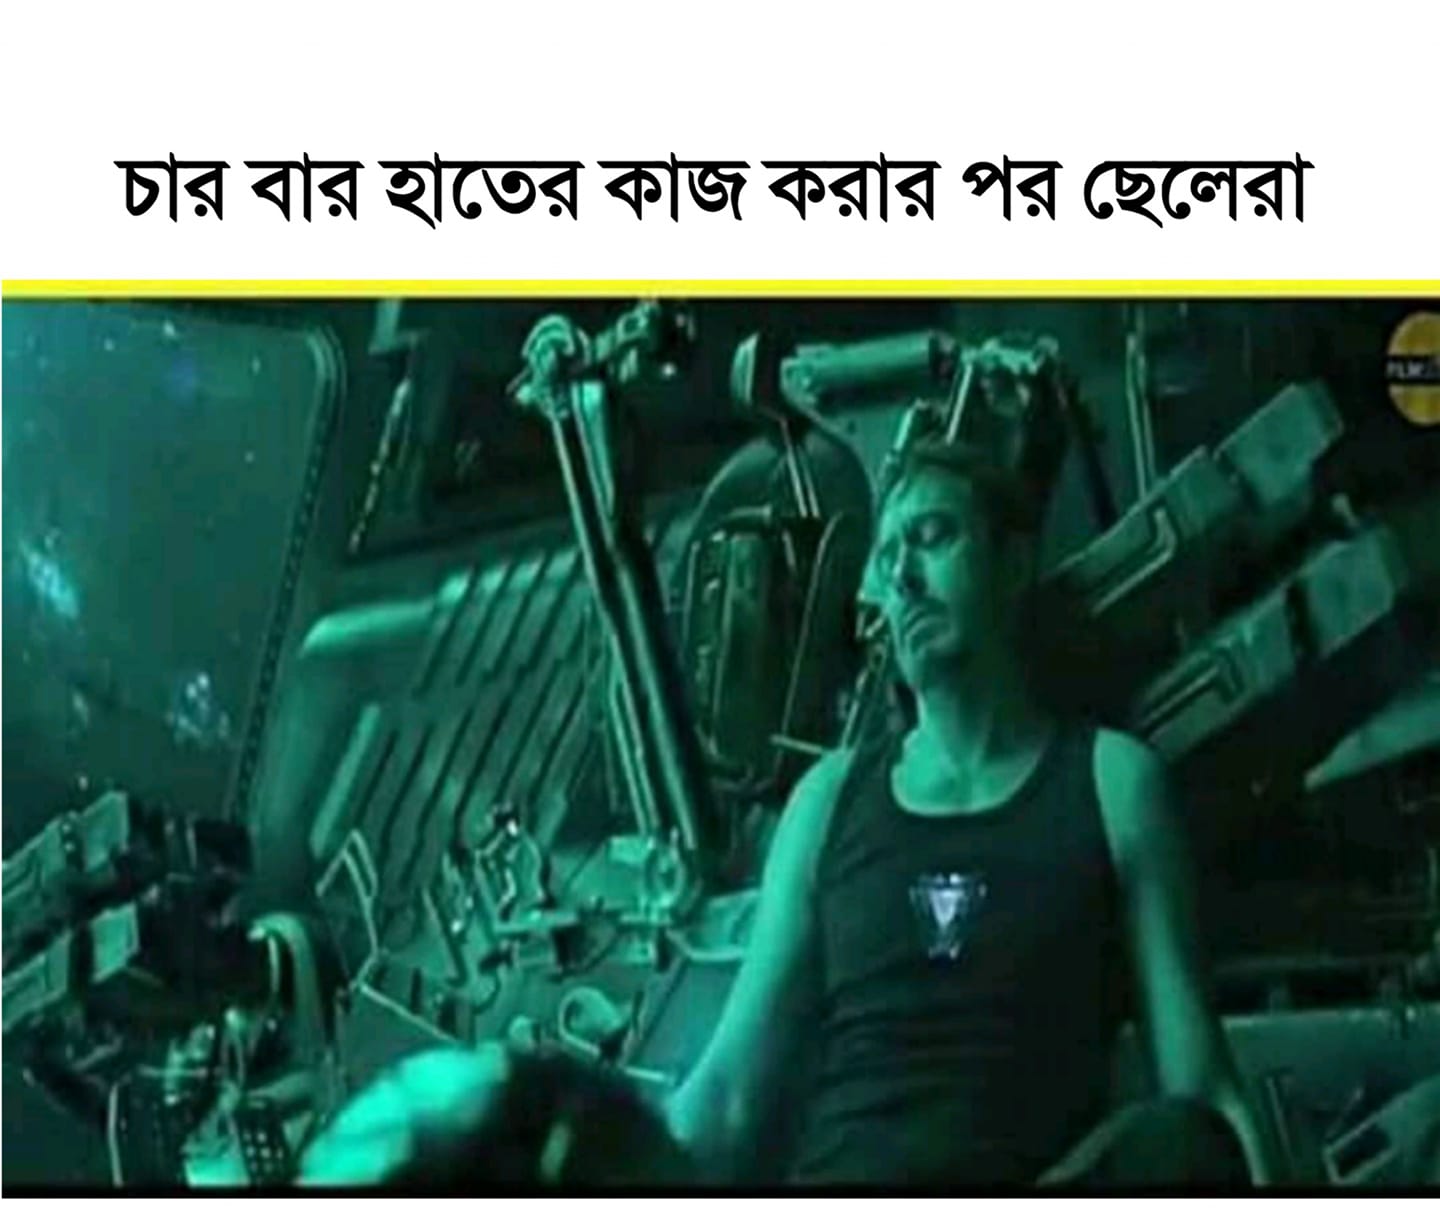
Caption: চার বার হাতের কাজ পরার পর ছেলেরা
Label: non-hate